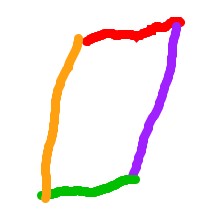
Shape: parallelogram